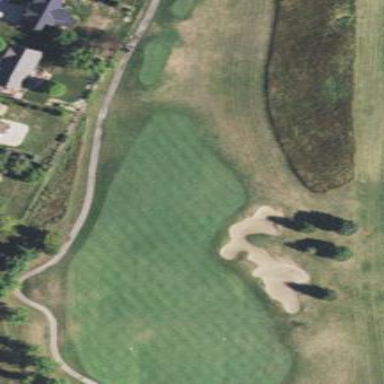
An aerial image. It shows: Grassy area designated as golf fairway.